Question: In VIM, i'm using a default theme from someone else with tweaks. The color on the left
gutter is dark gray and this makes it hard to see the contents of my gutter (in this case it's 'vim-gitgutter').
Example:

How can I update the .vimrc to change this color?
Thanks
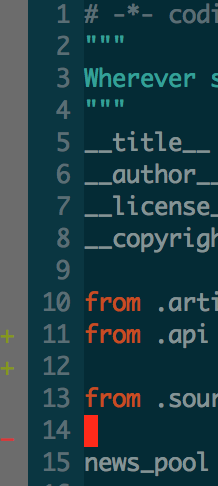
Answer: The gutter is called the sign-column in vim. It is controlled by the highlight group 'SignColumn'
Example:
'''
highlight SignColumn guibg=blue ctermbg=white
'''
(This needs to be placed after you source your colorscheme)
This could have been found from the vim-gitgutter <URL>.